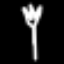
Label: fork